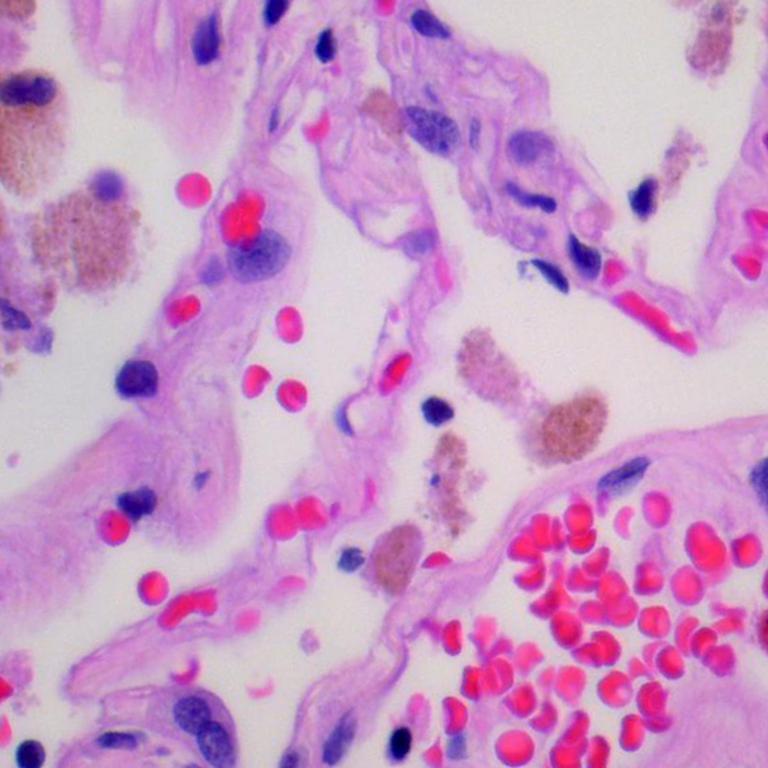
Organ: lung
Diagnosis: benign